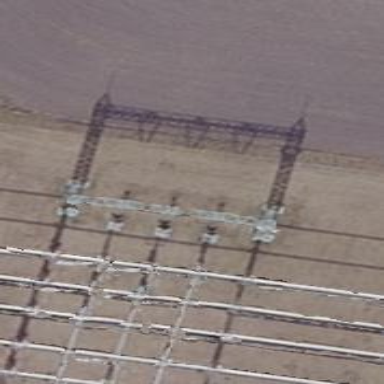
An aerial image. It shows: Lattice structure.